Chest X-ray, PA view. Patient: 21 years old, sex M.
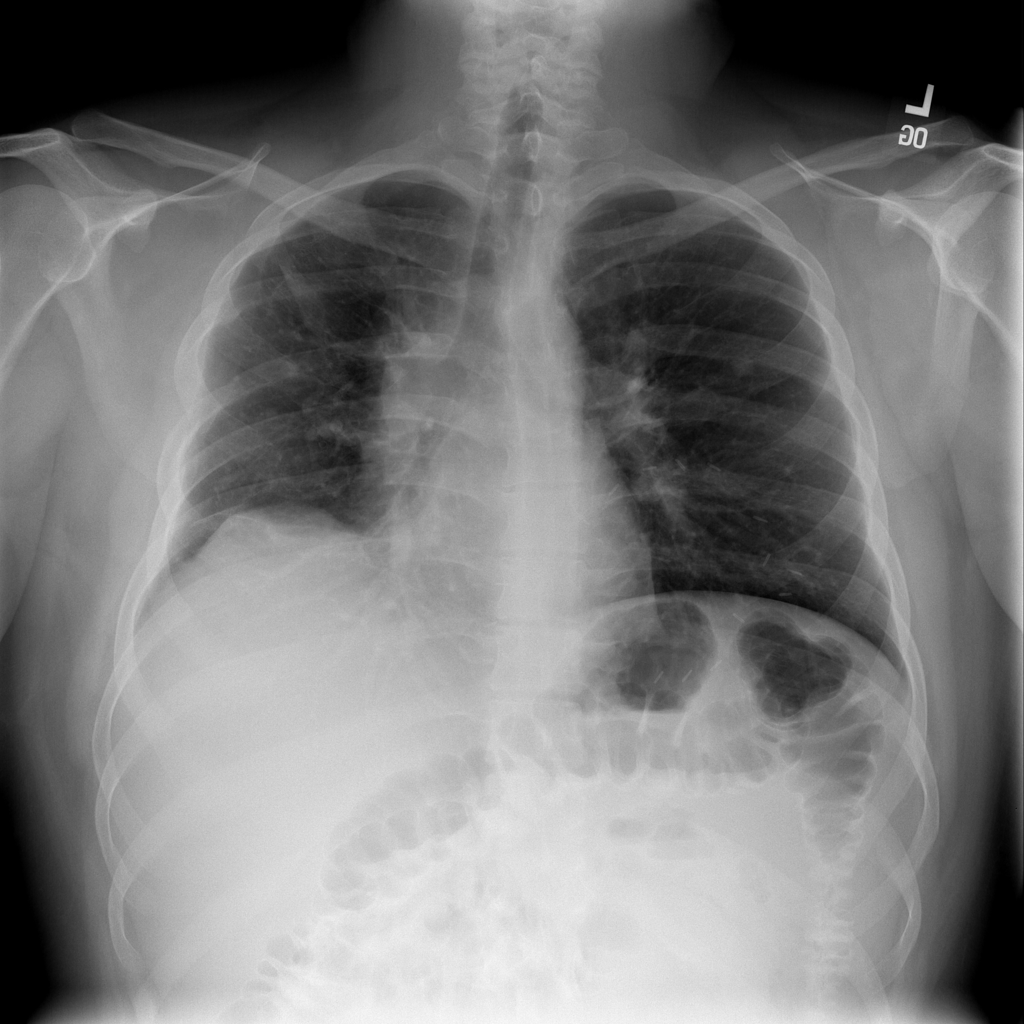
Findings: No Finding